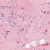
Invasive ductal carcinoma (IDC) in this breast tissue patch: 1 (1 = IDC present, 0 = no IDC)